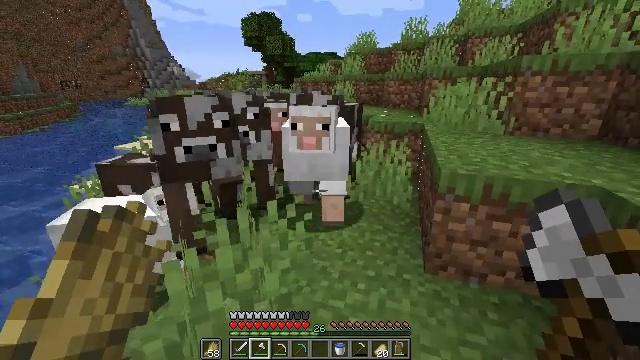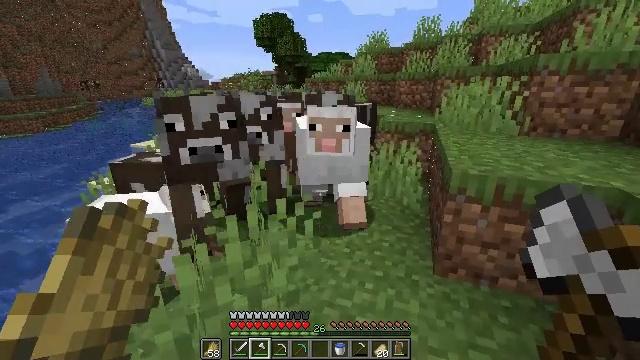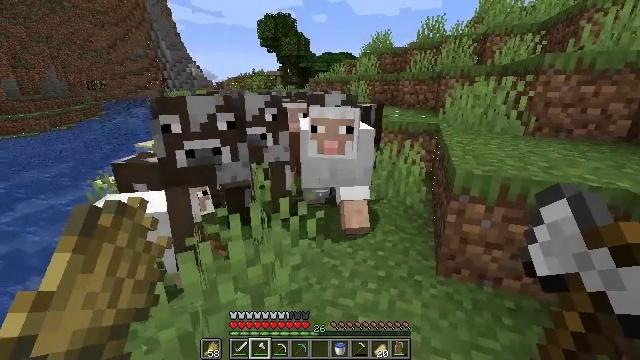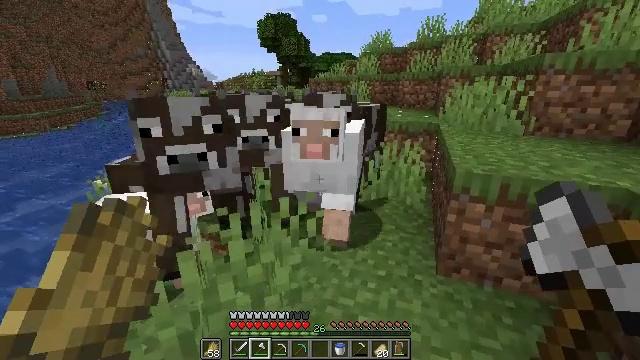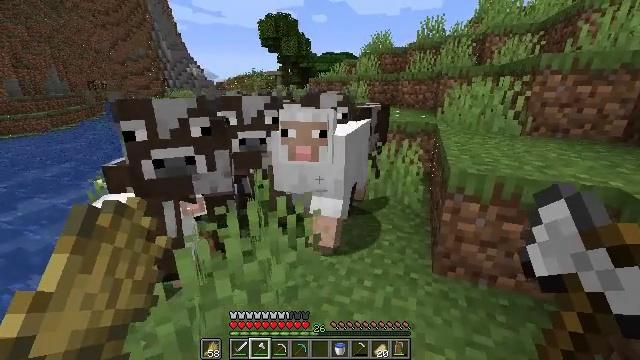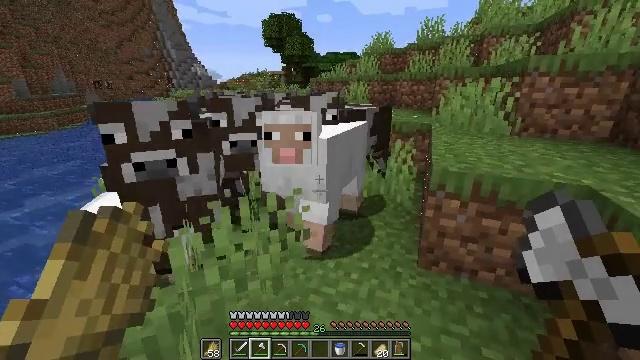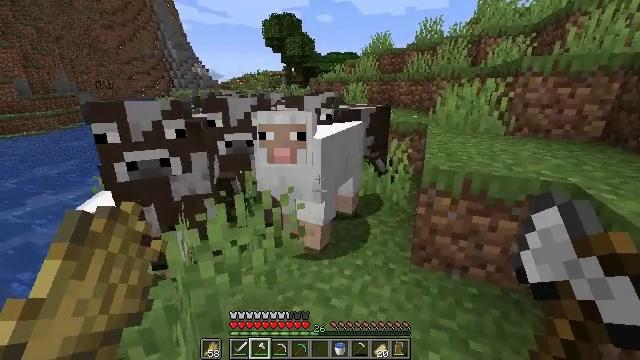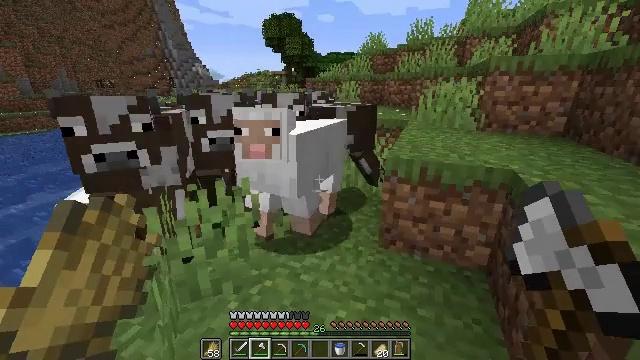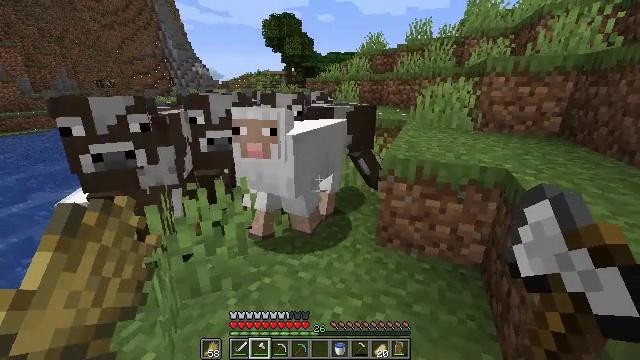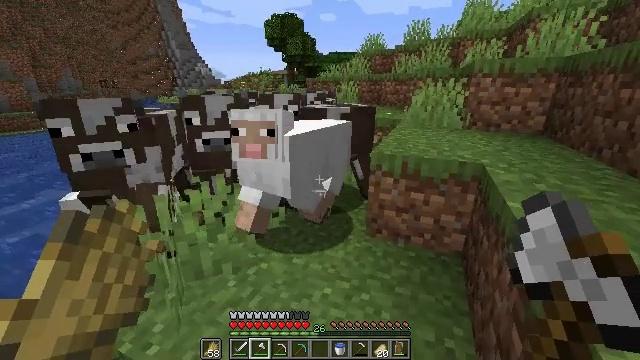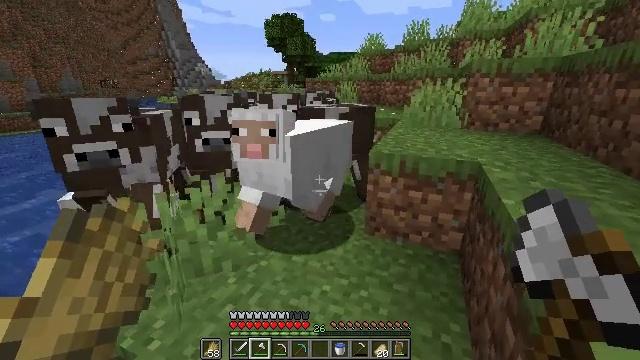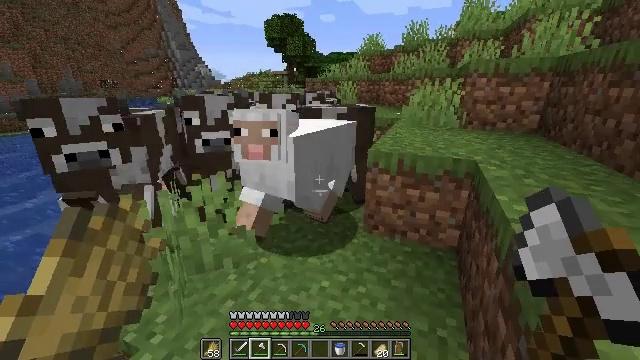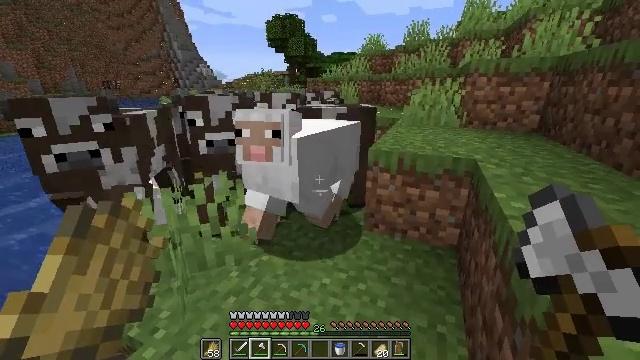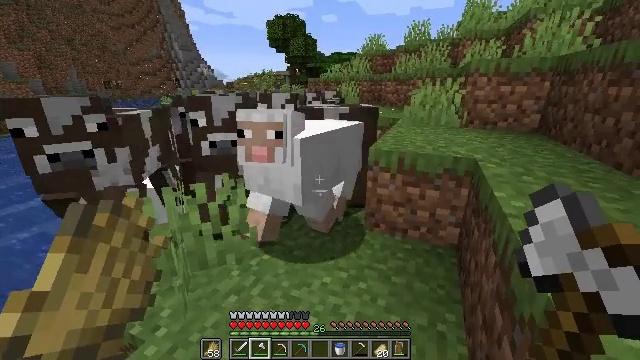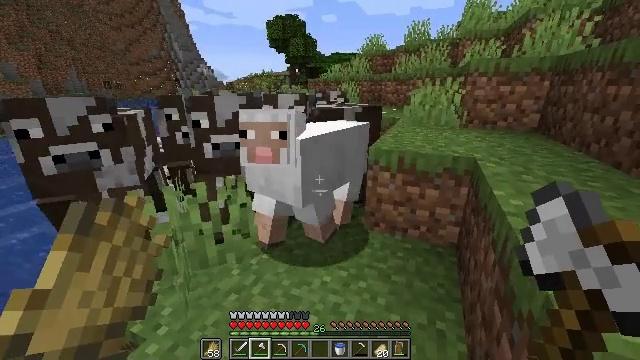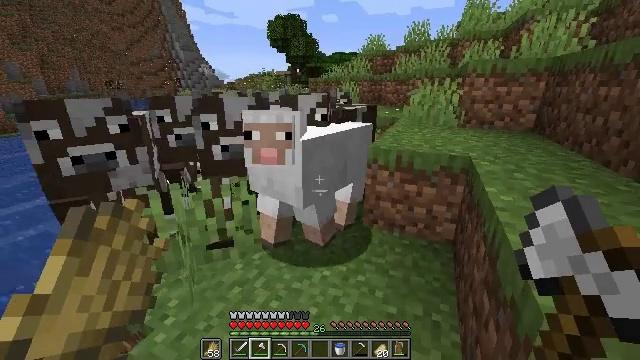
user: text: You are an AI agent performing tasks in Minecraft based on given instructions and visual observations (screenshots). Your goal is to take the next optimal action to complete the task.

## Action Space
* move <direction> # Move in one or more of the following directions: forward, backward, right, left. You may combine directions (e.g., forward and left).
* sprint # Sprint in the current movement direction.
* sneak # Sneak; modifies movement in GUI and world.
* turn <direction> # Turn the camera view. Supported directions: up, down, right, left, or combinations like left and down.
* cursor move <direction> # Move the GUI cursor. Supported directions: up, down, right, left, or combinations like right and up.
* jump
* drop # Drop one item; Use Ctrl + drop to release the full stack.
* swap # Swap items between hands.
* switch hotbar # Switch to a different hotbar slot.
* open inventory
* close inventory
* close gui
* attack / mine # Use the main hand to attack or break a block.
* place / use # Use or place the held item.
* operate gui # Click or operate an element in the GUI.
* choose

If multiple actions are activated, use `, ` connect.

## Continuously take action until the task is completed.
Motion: motion action
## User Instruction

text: Recycle the birch fence.
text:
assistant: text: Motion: turn left
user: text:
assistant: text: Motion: no_op
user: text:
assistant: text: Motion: no_op
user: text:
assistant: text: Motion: move back and move right
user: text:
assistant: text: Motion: move back and move right
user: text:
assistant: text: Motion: move back and move right
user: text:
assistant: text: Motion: move back and move right
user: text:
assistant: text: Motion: move back
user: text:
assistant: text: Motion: no_op
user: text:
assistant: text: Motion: no_op
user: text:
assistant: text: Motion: no_op
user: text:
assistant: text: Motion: no_op
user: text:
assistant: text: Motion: no_op
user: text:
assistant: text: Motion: no_op
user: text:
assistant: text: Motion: move back
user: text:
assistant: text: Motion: move back
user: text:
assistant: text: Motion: move back
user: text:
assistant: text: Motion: move back
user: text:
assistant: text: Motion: move back
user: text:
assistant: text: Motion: move back
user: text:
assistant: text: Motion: no_op
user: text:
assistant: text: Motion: no_op
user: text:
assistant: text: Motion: no_op
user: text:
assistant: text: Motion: no_op
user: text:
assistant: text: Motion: move back
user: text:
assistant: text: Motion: move back
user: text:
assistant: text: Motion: move back
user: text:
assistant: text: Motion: move back
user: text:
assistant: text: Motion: move back
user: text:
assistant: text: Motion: move back